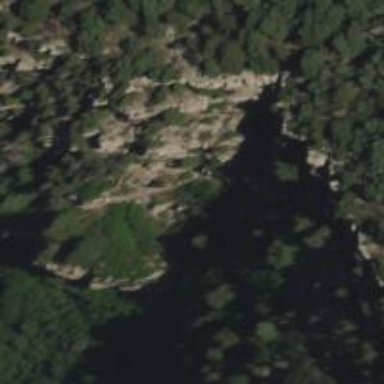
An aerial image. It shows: Natural cliff.